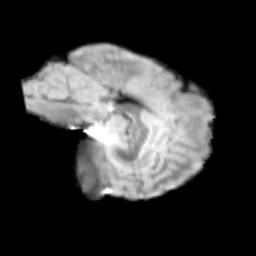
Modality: T2w
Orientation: sagittal
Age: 11
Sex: male
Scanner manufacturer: siemens
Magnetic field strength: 3 T
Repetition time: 3.8 s
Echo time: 0.07 s